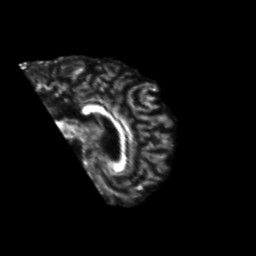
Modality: FA
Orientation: sagittal
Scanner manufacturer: siemens
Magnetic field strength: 3 T
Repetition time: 6.8 s
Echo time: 0.093 s